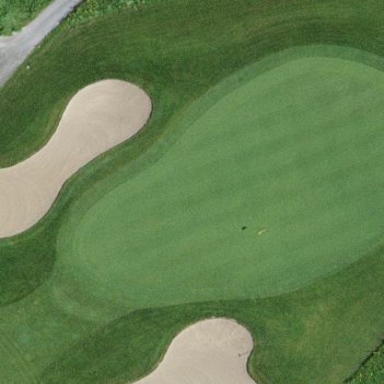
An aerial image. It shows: Golf green.